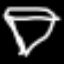
Label: diamond